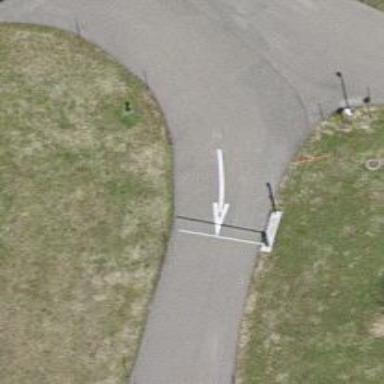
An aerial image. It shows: Lift gate barrier.